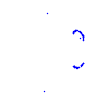
Particle: kaon